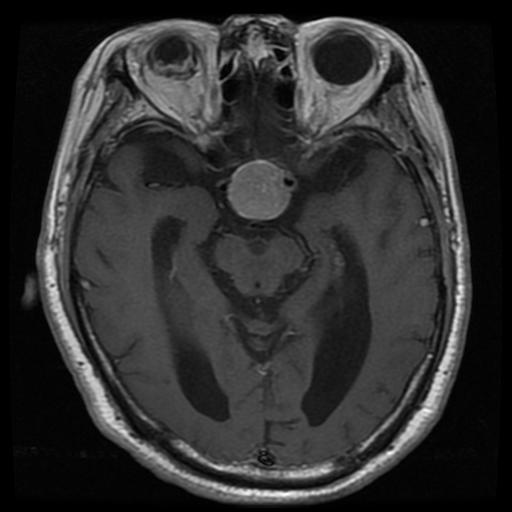
Label: pituitary